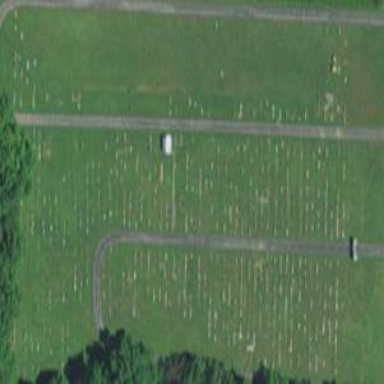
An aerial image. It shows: Graveyard.